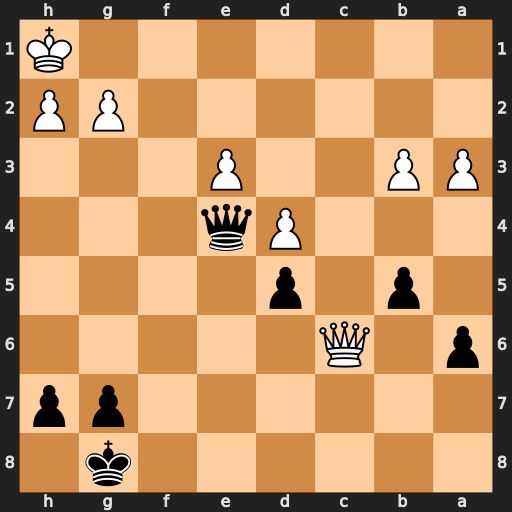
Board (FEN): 6k1/6pp/p1Q5/1p1p4/3Pq3/PP2P3/6PP/7K
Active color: b
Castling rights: -
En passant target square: -
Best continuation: Qb1+ Qc1 Qxc1#